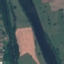
Label: River